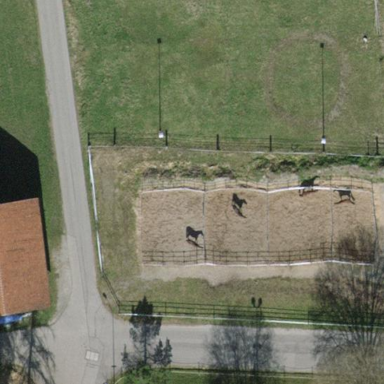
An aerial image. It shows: Equestrian pitch for leisure land sports.